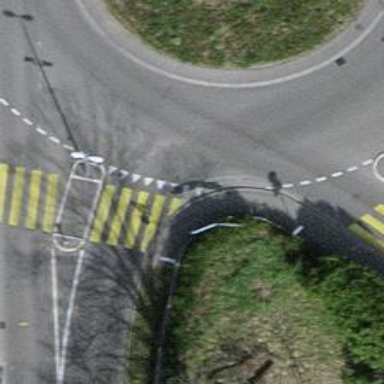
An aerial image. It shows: Secondary road made of asphalt leading to roundabout.